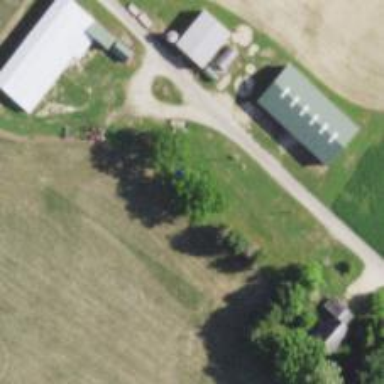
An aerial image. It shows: Farmyard area.